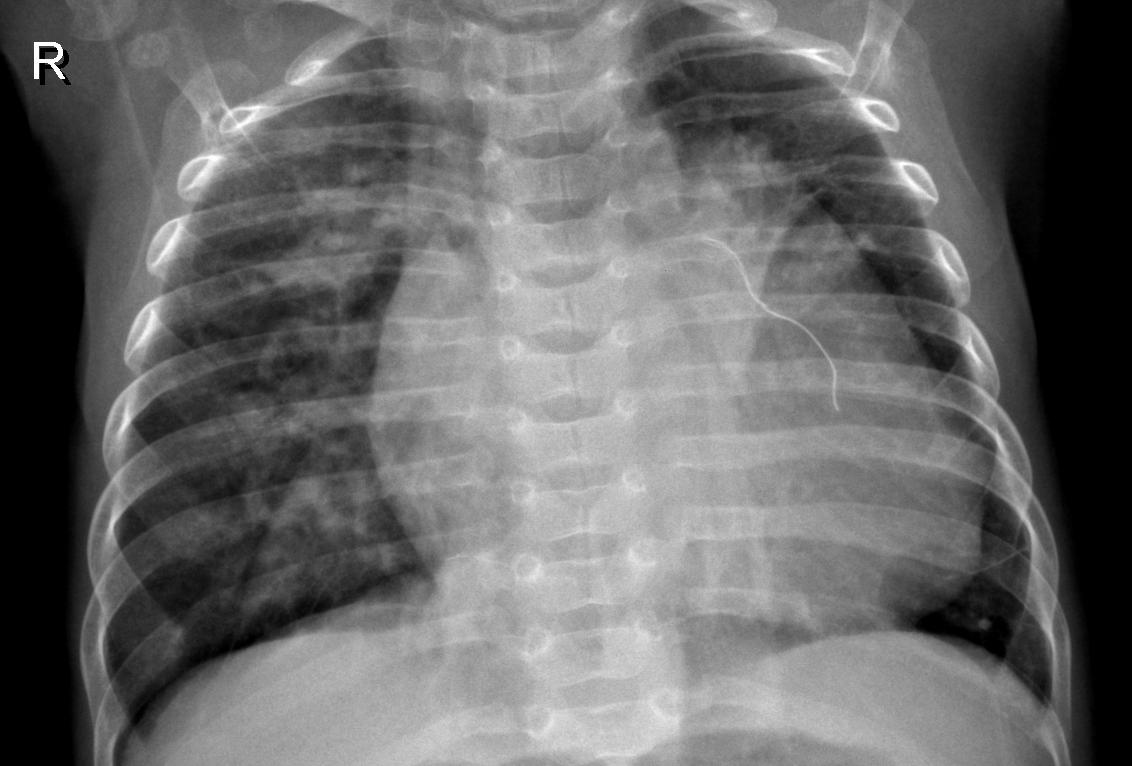
Diagnosis: PNEUMONIA